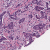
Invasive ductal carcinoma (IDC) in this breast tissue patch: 1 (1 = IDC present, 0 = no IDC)